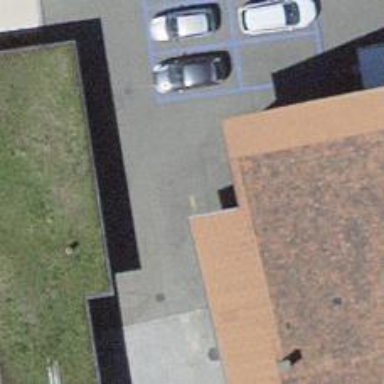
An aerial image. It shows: Car-sharing service available at this location.